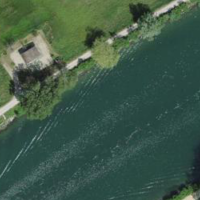
EUNIS habitat code: 15
Species observed at this site:
Ajuga reptans
Ajuga genevensis